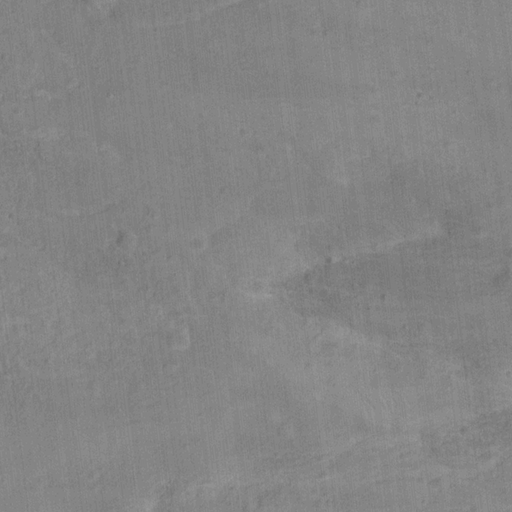
Classes present: Background